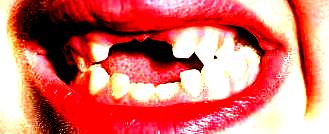
Condition: hypodontia